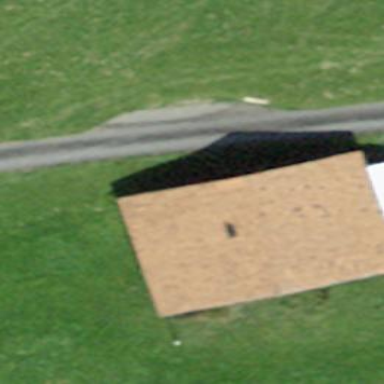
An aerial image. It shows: Farm building.